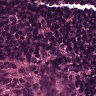
Metastatic tissue present: yes